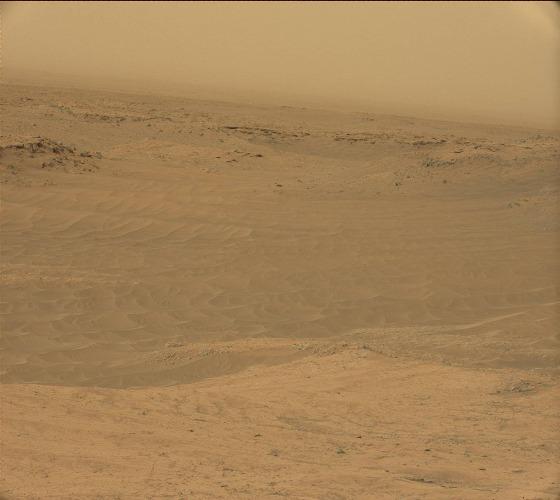
Terrain classes present: Gravel / Sand / Soil, Sky / Distant Mountains